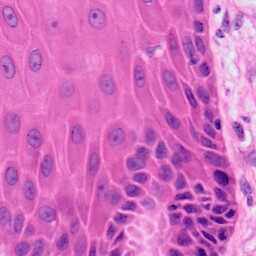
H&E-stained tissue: Skin